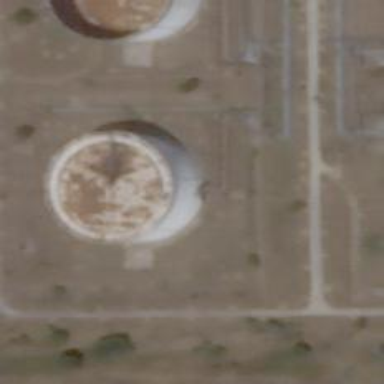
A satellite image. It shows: Storage tank building.